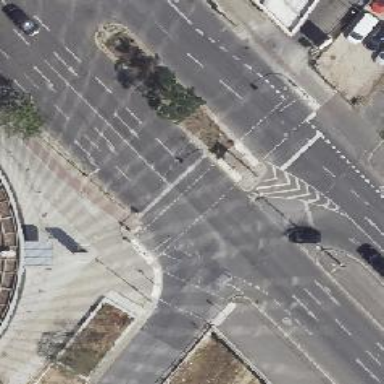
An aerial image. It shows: Asphalt footway with crossing controlled by traffic signals.